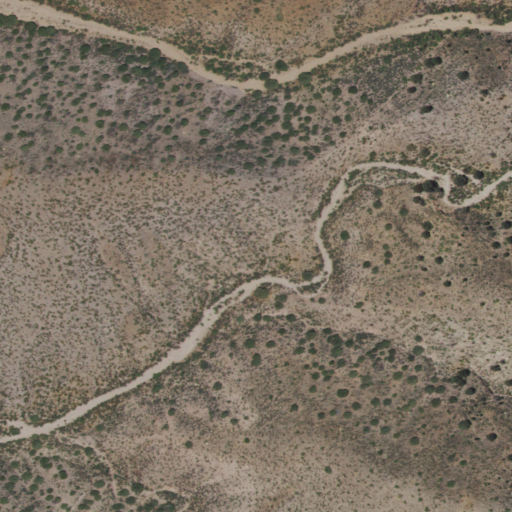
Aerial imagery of valley in New Mexico named Middle Copper Canyon containing only shrub